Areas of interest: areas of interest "Future Wisdom Garden"
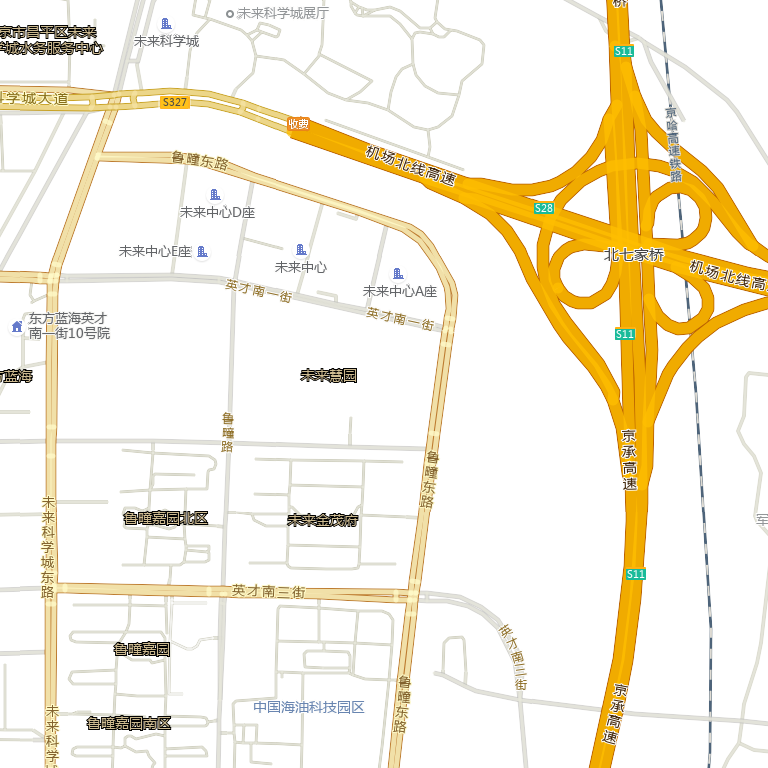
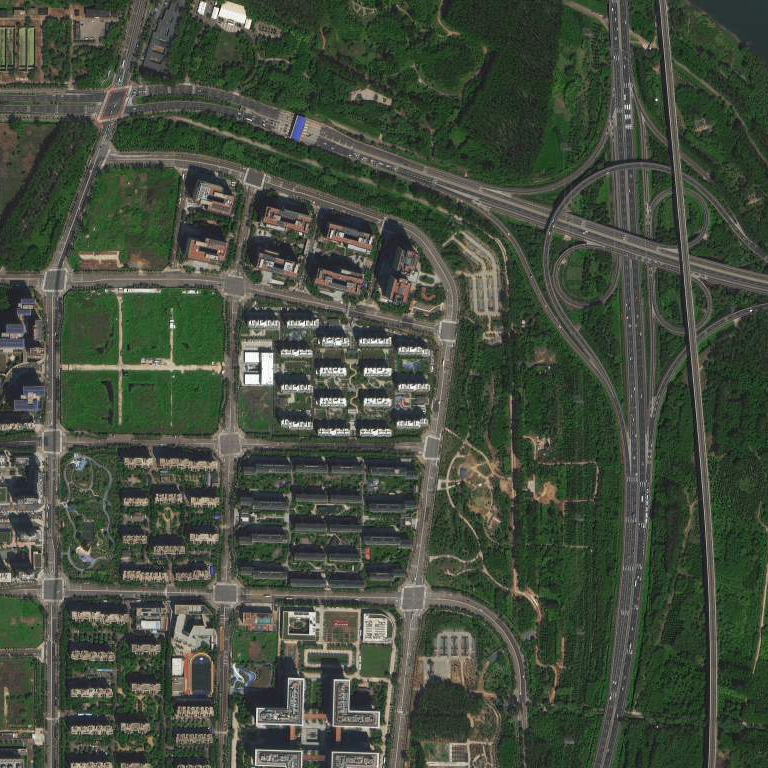